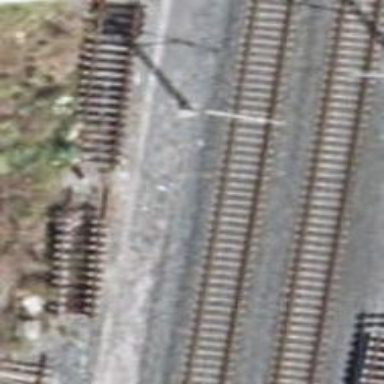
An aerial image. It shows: Railway with electrified contact lines.